Question: I have a parent / child table as shown below with a one to many relationship on the EmailQueueAttachments table.

The parent table (EmailQueue) has one row and two related rows in the child table (EmailQueueAttachments) and after writing a simple join query I get the below results.
'''
SELECT EmailQueue.ID, EmailQueue.SenderAddress, EmailQueue.RecipientList, EmailQueue.CCList, EmailQueue.Subject, EmailQueue.Body, EmailQueue.BodyHTML,
EmailQueue.DisclaimerFooter, EmailQueue.Sent, EmailQueue.SendError, EmailQueue.CreatedDate,EmailQueueAttachments.AttachmentPath
FROM EmailQueue LEFT OUTER JOIN
EmailQueueAttachments ON EmailQueue.ID = EmailQueueAttachments.EmailQueueID
WHERE (EmailQueue.Sent = 0) AND (EmailQueue.SendError = 0) AND (EmailQueue.BodyHTML IS NULL)
'''
---
'''
4 xxxxxxx xxxxxxx xxxxxxx xxxxxxx xxxxxxx NULL xxxxxxx 0 0 10/07/2012 11:58 \server\orange.png
4 xxxxxxx xxxxxxx xxxxxxx xxxxxxx xxxxxxx NULL xxxxxxx 0 0 10/07/2012 11:58 \server\pear.png
'''
Is there a simple way to return one row with the AttachmentPath column from the child table as a csv or do I need to write a stored procedure and use temp tables to achieve this?
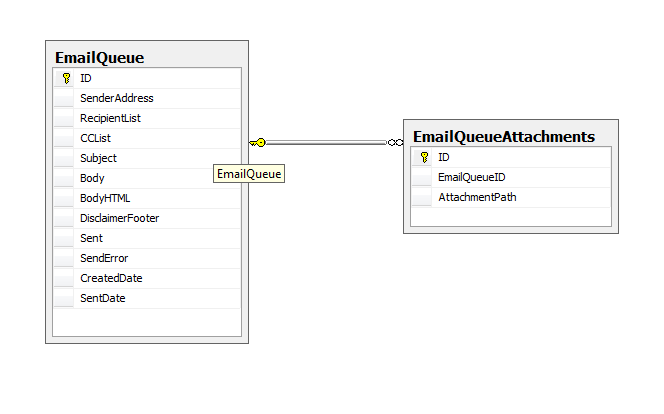
Answer: This should give you the paths in one column as a comma separated list.
N.B. I did not test so there may be typos.
'''
SELECT EmailQueue.ID, EmailQueue.SenderAddress, EmailQueue.RecipientList,
EmailQueue.CCList, EmailQueue.Subject, EmailQueue.Body, EmailQueue.BodyHTML,
EmailQueue.DisclaimerFooter, EmailQueue.Sent, EmailQueue.SendError,
EmailQueue.CreatedDate,
substring((SELECT ( ', ' + EQA.AttachmentPath)
FROM EmailQueueAttachments EQA
WHERE EmailQueue.ID = EQA.EmailQueueID
FOR XML PATH( '' )
), 3, 1000 ) as [Path List]
FROM EmailQueue
WHERE
(EmailQueue.Sent = 0) AND (EmailQueue.SendError = 0) AND (EmailQueue.BodyHTML IS NULL)
'''